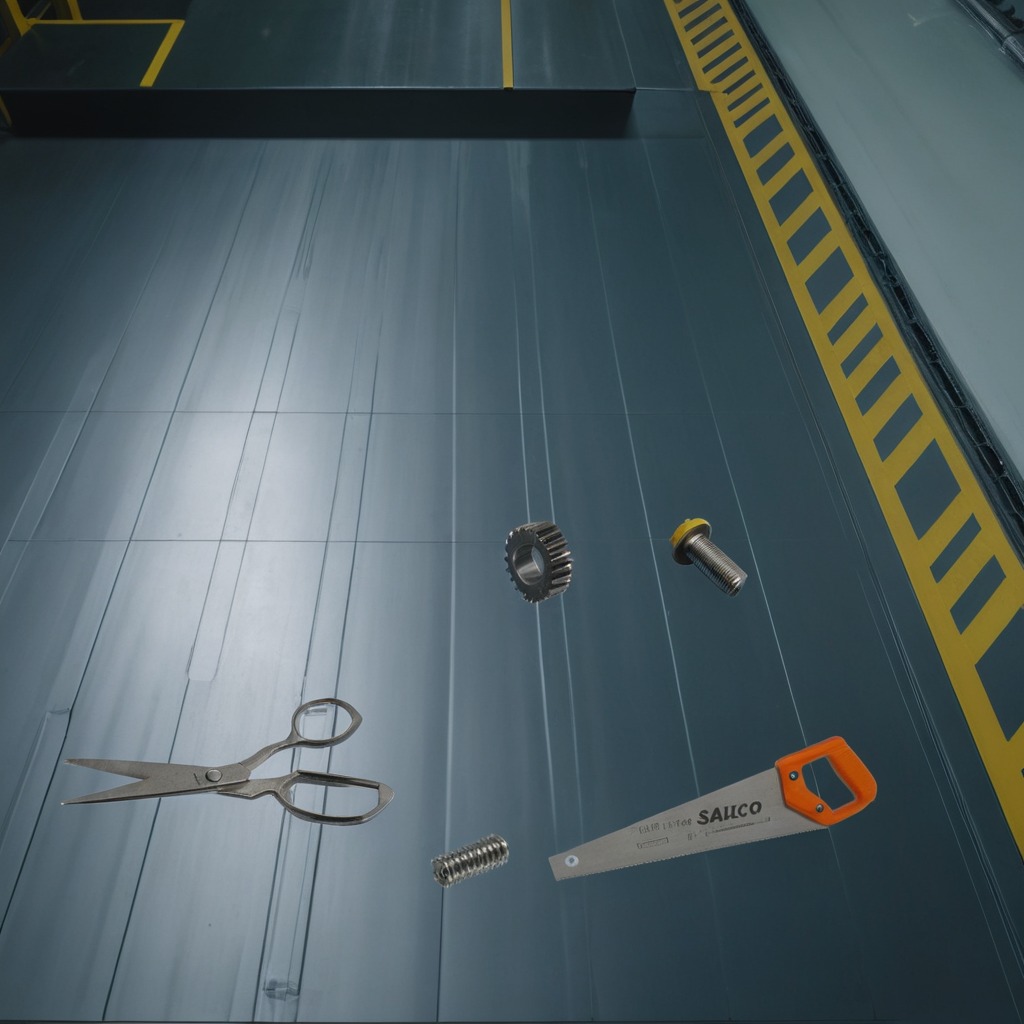
A metal gear with teeth, a metal machine screw, a coiled metal spring, a handheld metal saw, and a pair of scissors are lying on the toolbox surface.